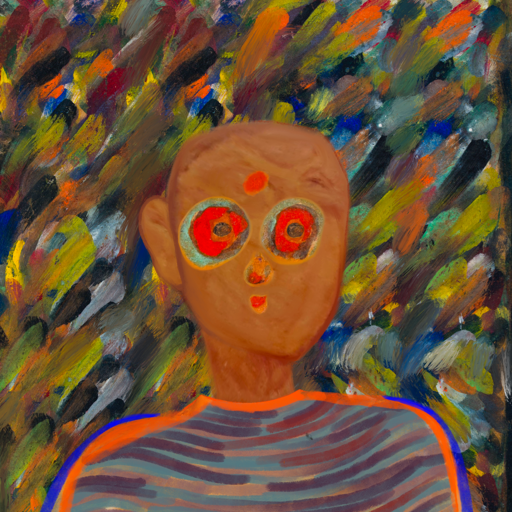
Background: An_Impression, Head And Neck Front: Pious_Lady, Face Front: Sisters, Bust: Experience, Hair Front: Blank, Head Accessory: Blank, Second Necklace: Blank, Necklace: Blank, Baby: Blank